Aerial crown-view tile of a tropical tree (Barro Colorado Island, Panama), acquired 20250217:
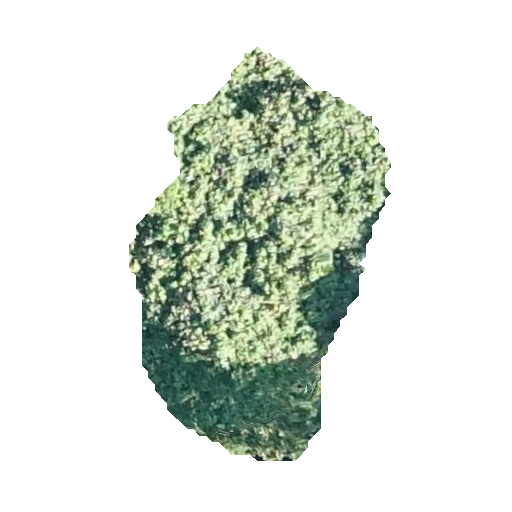
Species: Cecropia insignis
GBIF accepted scientific name: Cecropia insignis
Crown area: 104.857 m²